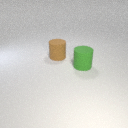
large green rubber cylinder to the right of large brown rubber cylinder